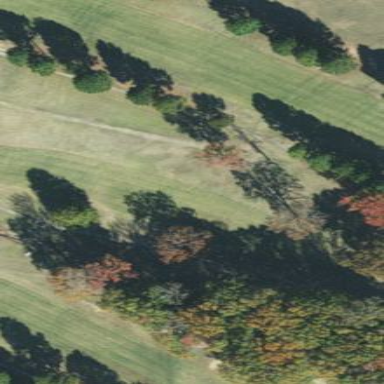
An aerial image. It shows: Golf fairway surrounded by grass.